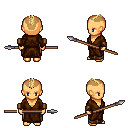
a pixel art fantasy rpg character, female body template, human, tanned skin, brown robe, robe skirt, blonde short mohawk hairstyle, leather bracers, spear, four views (front, back, left, right), 2x2 character sprite sheet, small pixel art, hard edges, no anti-aliasing